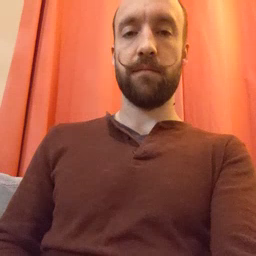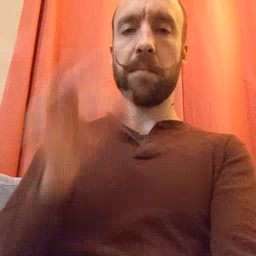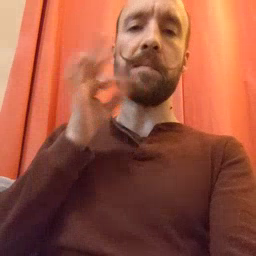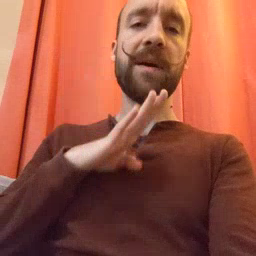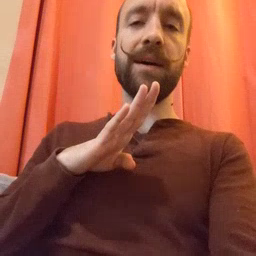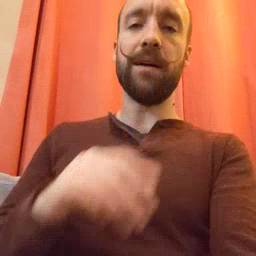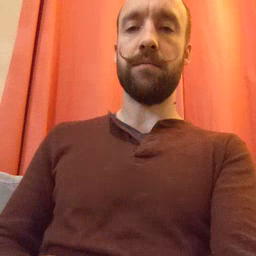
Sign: bee